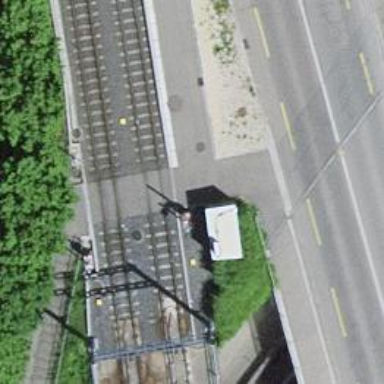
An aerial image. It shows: Bridge across tram railway with electrified contact lines. It has one track.